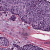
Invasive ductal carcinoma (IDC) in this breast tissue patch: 0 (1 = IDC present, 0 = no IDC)